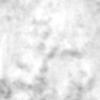
Label: no_change